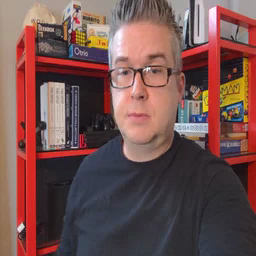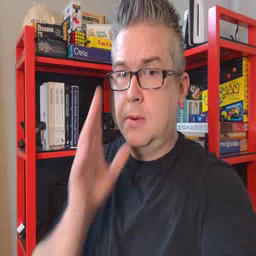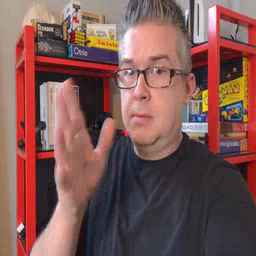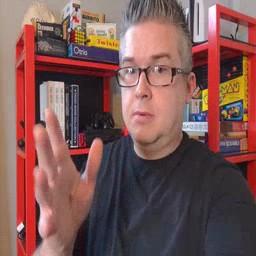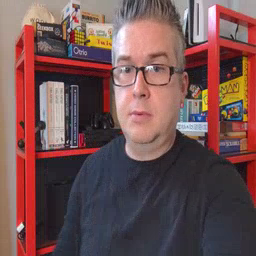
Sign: grandma